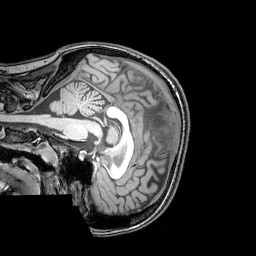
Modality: T1w
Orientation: sagittal
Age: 24
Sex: female
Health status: healthy
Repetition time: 0.081 s
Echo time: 0.037 s